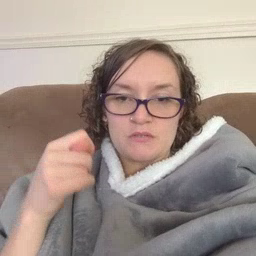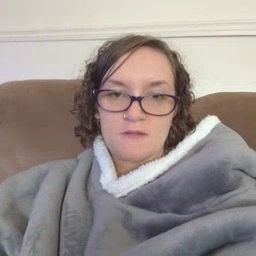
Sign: toy